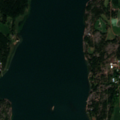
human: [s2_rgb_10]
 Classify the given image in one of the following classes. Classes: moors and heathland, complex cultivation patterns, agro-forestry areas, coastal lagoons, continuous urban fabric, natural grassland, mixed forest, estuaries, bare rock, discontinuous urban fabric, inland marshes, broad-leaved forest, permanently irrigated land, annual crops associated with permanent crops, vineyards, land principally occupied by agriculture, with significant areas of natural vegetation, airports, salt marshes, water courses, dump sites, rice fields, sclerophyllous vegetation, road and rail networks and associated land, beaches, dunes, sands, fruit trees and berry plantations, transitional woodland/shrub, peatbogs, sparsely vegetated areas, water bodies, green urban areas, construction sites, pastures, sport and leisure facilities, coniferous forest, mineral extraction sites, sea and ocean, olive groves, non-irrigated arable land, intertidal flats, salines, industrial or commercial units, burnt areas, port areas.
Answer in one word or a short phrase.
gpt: land principally occupied by agriculture, with significant areas of natural vegetation, mixed forest, sea and ocean